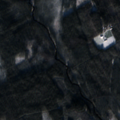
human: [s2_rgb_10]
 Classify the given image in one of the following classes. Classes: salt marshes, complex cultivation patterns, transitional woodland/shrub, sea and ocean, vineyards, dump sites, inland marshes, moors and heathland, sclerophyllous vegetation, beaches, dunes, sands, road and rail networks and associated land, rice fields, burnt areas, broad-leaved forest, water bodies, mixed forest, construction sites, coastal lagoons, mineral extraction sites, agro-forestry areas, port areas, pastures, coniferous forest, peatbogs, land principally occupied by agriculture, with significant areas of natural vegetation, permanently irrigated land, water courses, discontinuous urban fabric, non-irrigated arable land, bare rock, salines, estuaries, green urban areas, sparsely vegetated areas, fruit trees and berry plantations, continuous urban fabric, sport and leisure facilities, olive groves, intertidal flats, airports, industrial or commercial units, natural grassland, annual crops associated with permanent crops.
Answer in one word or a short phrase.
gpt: coniferous forest, mixed forest, transitional woodland/shrub